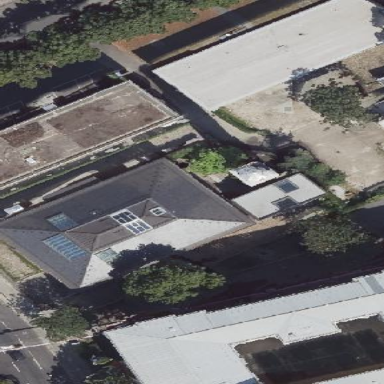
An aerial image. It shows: Sewage pumping station with mansard roof.